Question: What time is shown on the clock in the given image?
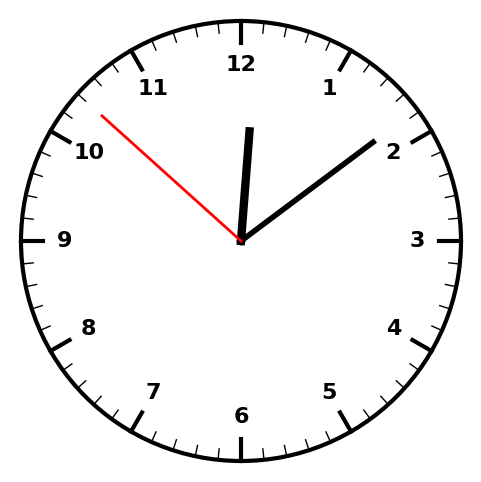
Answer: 12:08:52